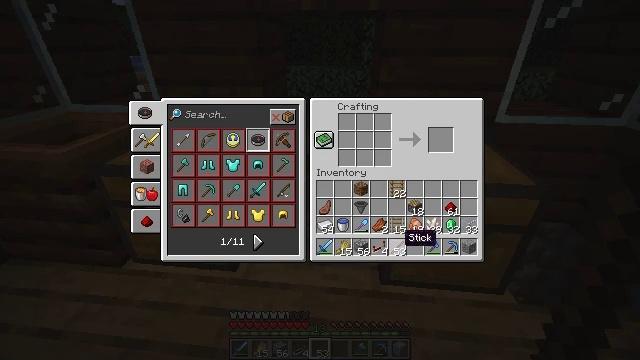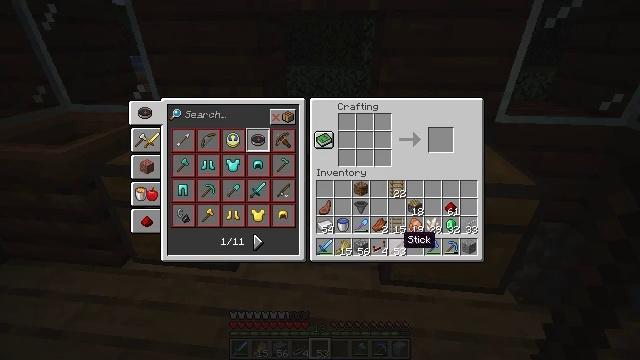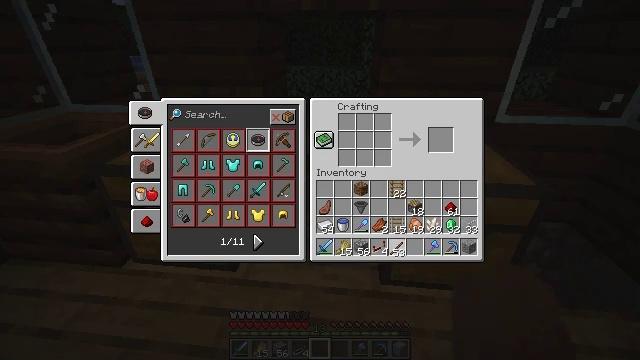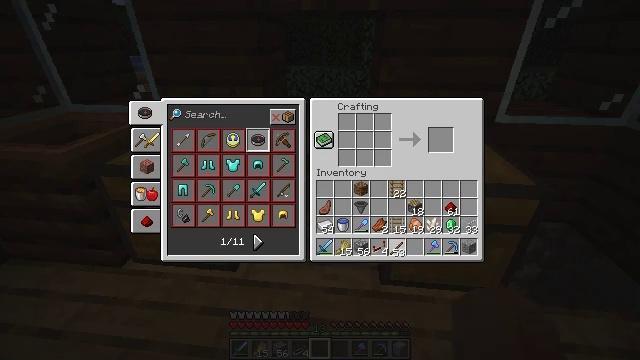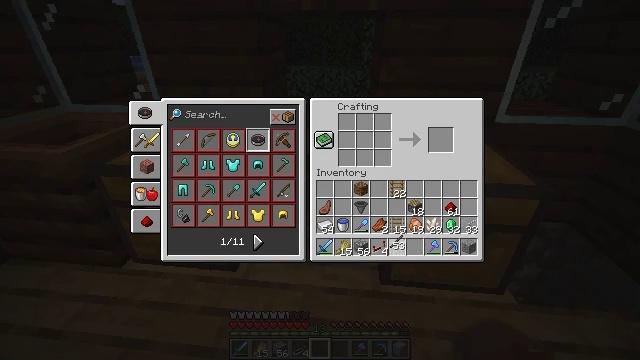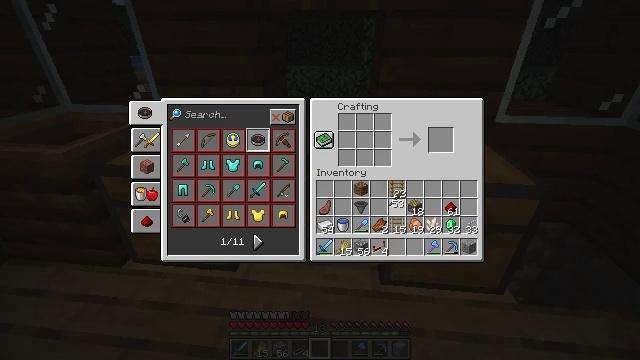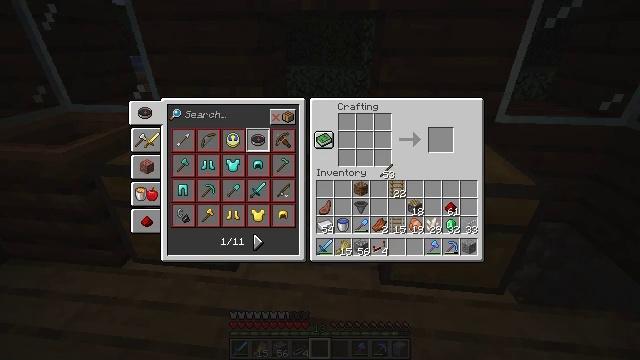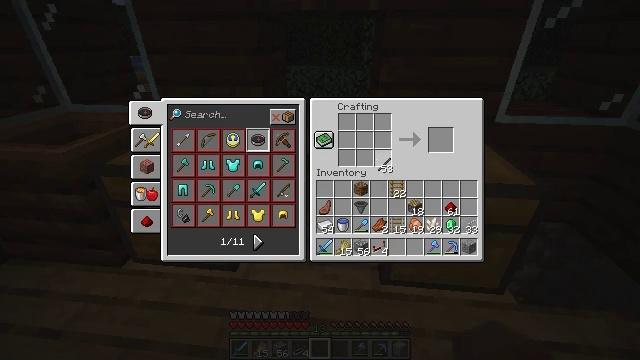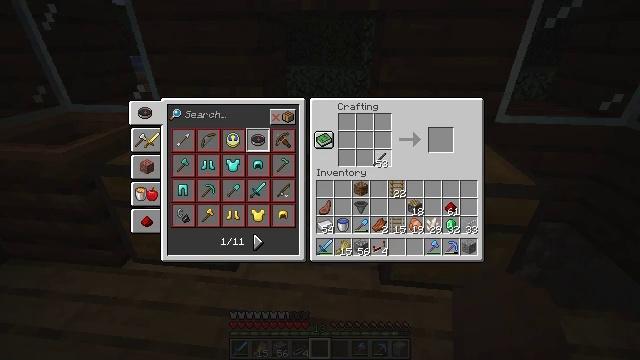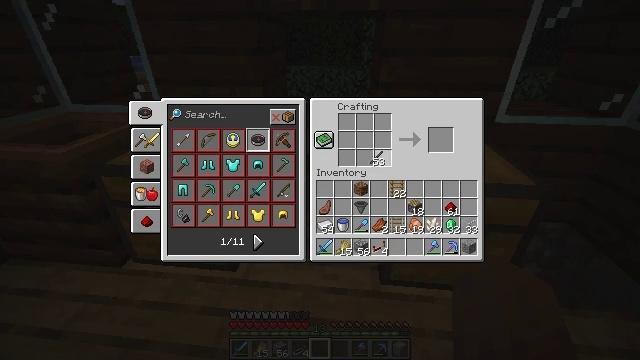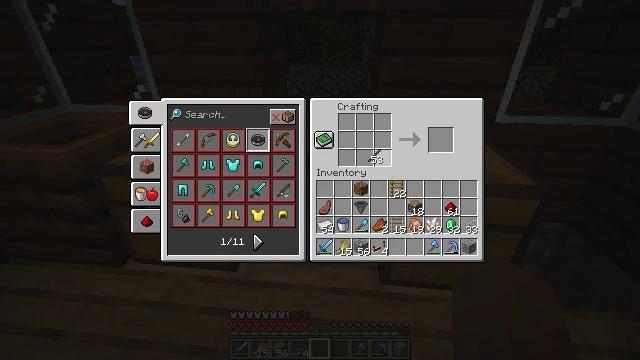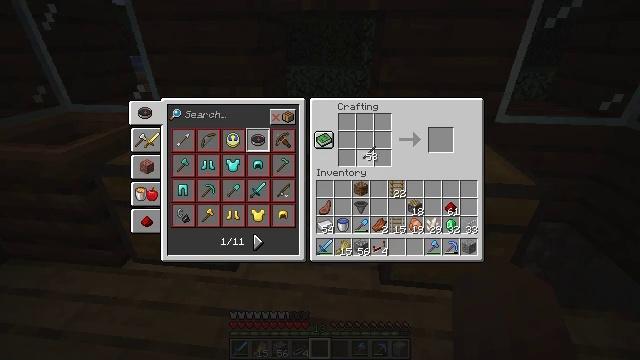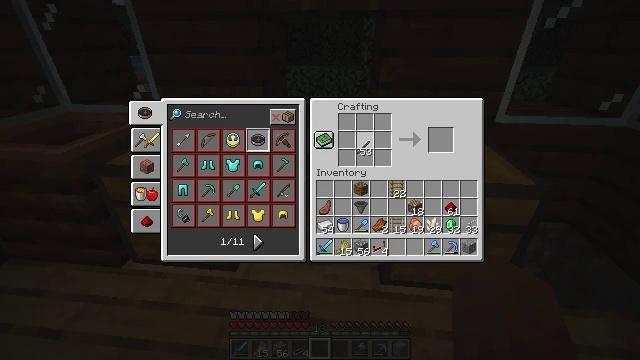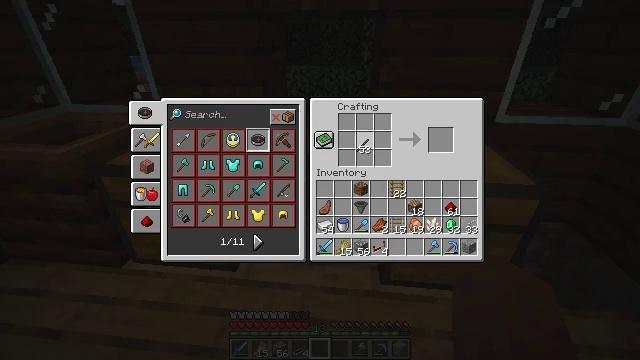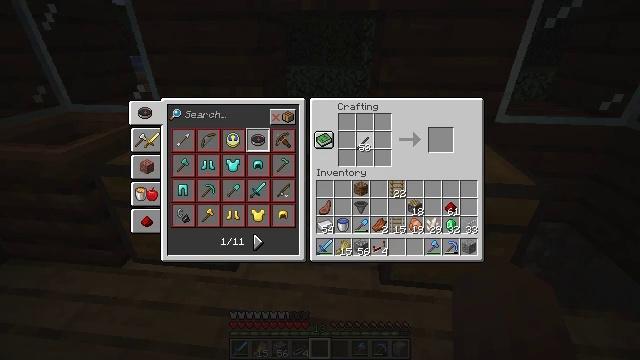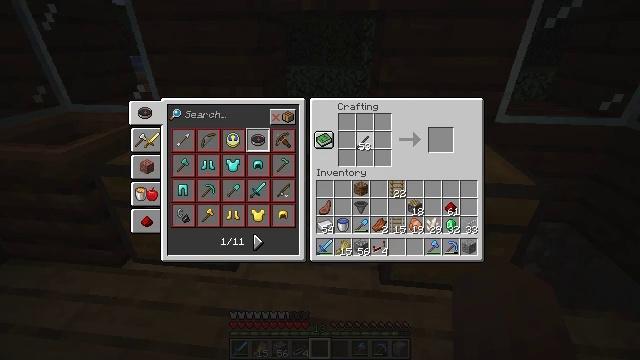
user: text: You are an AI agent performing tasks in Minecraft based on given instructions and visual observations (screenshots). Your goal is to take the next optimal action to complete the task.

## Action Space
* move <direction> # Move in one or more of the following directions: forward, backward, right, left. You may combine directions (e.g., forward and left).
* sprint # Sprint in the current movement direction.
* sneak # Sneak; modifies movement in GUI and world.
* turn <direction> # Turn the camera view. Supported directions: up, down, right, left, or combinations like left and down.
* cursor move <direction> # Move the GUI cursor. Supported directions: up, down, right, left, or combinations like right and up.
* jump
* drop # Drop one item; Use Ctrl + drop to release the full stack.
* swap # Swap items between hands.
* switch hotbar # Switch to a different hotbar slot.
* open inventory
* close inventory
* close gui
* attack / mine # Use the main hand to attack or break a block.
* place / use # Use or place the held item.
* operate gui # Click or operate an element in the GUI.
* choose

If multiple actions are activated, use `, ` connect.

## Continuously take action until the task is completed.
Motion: motion action
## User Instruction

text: Craft a redstone torch.
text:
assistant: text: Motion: no_op
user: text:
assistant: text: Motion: operate gui
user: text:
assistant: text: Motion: operate gui
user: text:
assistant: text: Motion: cursor move up, operate gui
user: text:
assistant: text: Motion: cursor move up
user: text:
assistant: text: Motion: cursor move left and up
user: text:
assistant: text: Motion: no_op
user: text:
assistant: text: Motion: no_op
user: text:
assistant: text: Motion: no_op
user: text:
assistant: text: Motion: no_op
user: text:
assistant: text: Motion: no_op
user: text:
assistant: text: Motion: no_op
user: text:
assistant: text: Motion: no_op
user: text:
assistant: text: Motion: no_op
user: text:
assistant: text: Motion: no_op
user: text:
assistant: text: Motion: operate gui
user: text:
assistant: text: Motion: operate gui
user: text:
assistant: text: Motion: operate gui
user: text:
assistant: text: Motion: no_op
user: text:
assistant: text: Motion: no_op
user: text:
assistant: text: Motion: no_op
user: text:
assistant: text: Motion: cursor move right
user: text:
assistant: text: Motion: cursor move right and down
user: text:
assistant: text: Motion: cursor move right and down
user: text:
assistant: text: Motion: cursor move down
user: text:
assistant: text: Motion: no_op
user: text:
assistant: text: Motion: no_op
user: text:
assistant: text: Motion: no_op
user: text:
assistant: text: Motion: no_op
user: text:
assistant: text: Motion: no_op